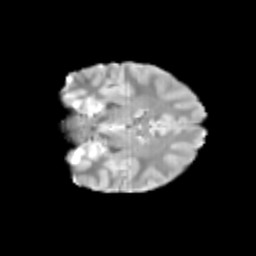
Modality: T2w
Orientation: coronal
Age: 11
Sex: female
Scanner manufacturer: siemens
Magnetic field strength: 3 T
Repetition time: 3.8 s
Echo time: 0.07 s